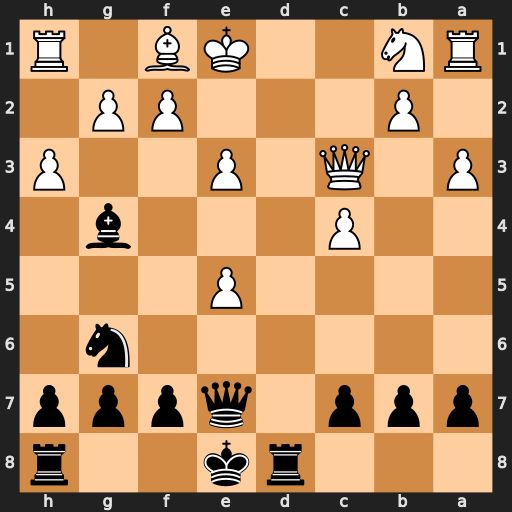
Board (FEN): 3rk2r/ppp1qppp/6n1/4P3/2P3b1/P1Q1P2P/1P3PP1/RN2KB1R
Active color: b
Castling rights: KQk
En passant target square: -
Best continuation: Rd1#